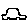
Label: car